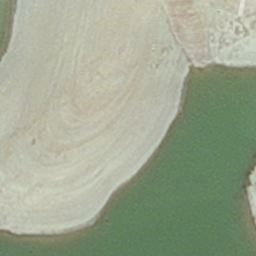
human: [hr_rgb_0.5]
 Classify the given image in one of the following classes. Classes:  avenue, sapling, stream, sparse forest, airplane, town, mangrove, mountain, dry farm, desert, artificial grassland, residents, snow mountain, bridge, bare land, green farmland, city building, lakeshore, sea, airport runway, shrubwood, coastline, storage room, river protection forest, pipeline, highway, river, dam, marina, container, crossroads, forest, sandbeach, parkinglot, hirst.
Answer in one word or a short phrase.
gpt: hirst